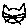
Label: cat